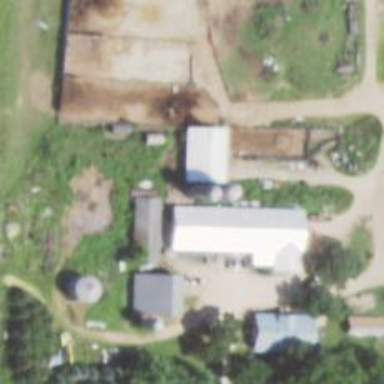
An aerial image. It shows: Silo.